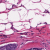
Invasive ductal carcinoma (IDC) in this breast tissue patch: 0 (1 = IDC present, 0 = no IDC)